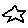
Label: star